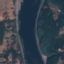
Land use / land cover class: River